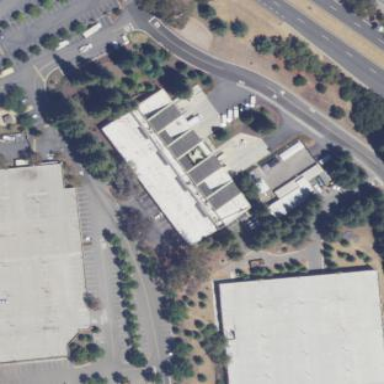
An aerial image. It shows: Office building.